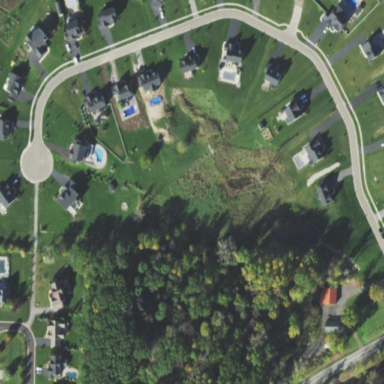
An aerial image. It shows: Located in suburban residential area.